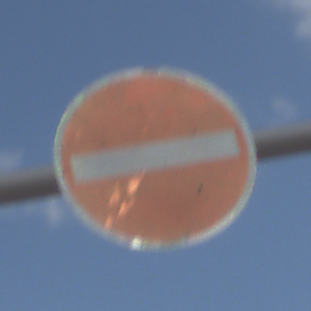
Verkehrszeichen: VerbotDerEinfahrt
Umgebung: Outdoor, Nature
Tageszeit: Midday
Wetter: PartlyCloudy
Licht: Natural
Jahreszeit: NotSpecified
Kontrast: HighContrast